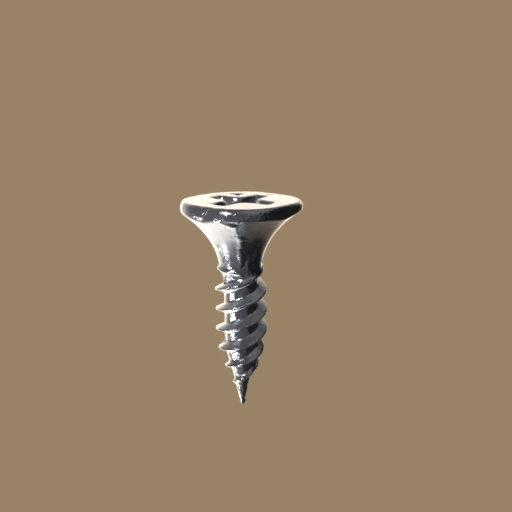
Label: screw